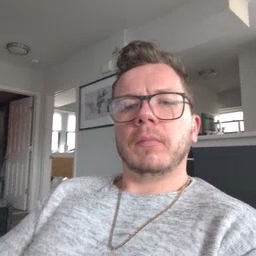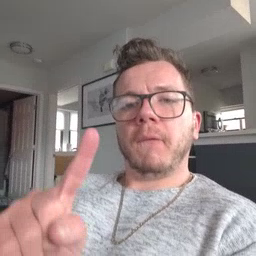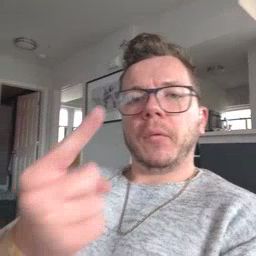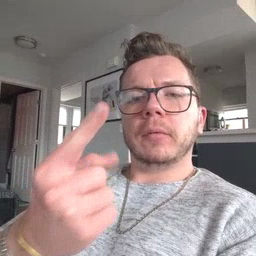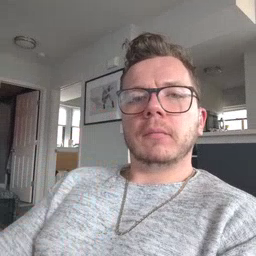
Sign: first